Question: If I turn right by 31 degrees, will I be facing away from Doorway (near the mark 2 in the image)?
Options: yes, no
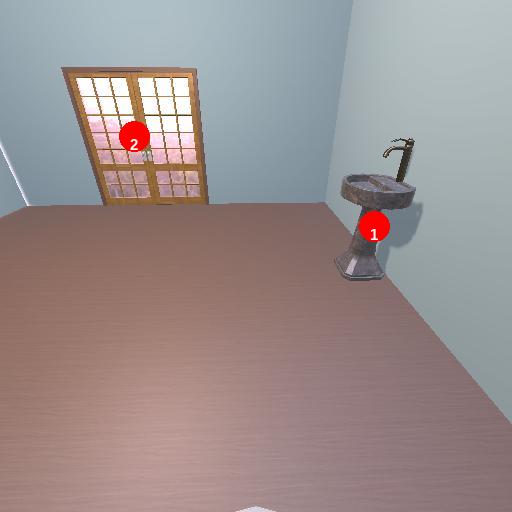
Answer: yes